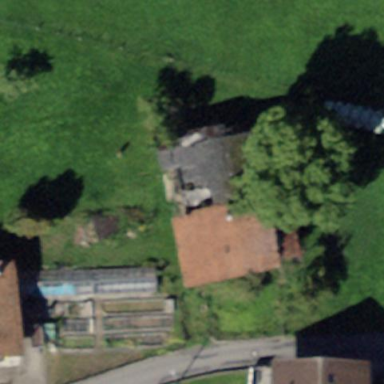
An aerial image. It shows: Farm building.